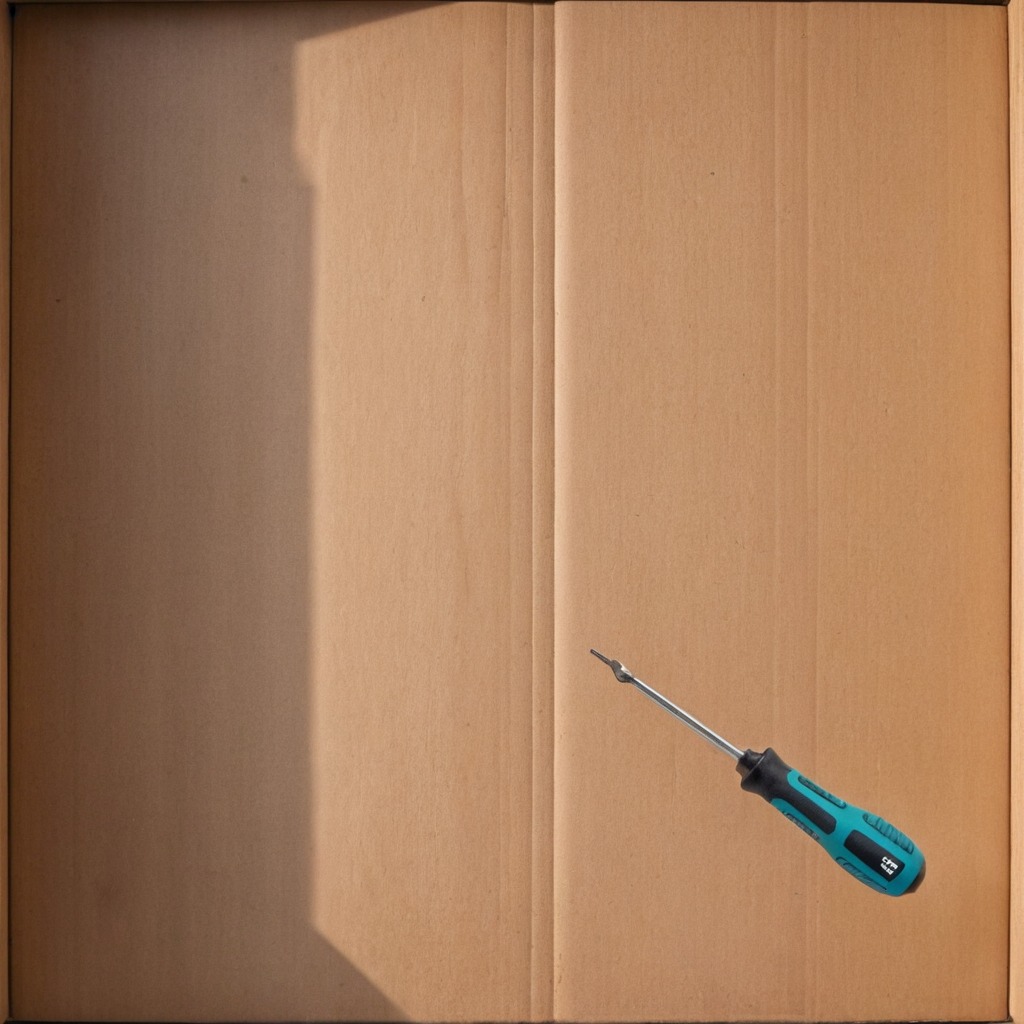
A screwdriver lying on a cardboard box surface in an outdoor workshop during daytime bright natural light soft shadows slightly creased but